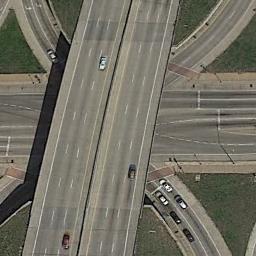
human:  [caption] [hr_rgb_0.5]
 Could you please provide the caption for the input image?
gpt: Below this overpass is a four-lane highway .

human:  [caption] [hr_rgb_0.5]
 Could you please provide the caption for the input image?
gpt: The overpass is next to the grass with some cars .

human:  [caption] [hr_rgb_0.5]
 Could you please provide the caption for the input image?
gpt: The cross-line overpass is over the roads on the lawn .

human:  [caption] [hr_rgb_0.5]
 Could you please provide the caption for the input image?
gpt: Several cars are on the road under the overpass .

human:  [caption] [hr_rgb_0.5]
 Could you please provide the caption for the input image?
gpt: There are green lawns around the overpass .